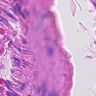
Metastatic tissue present: no